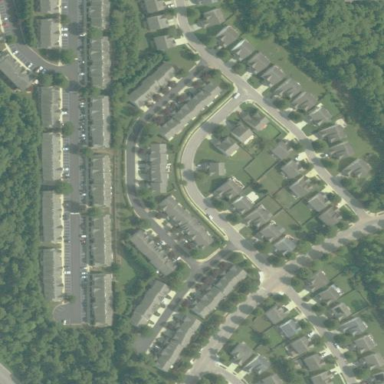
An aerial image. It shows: Residential neighbourhood.